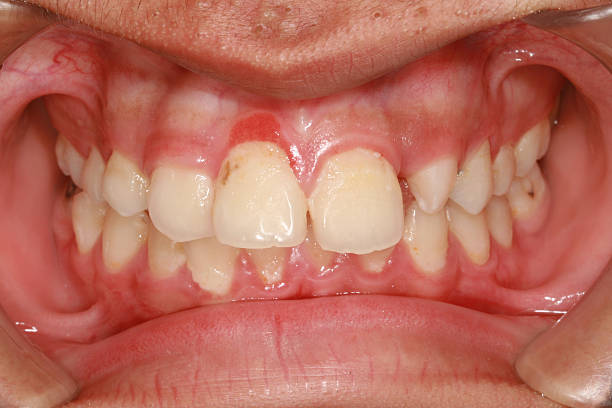
Condition: Gingivitis